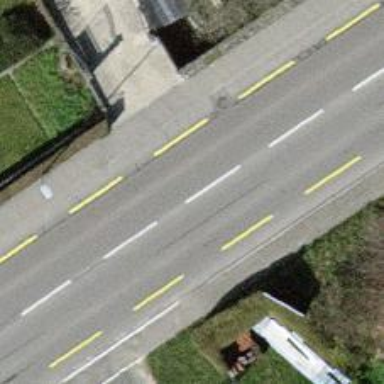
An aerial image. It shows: Primary highway with asphalt surface. There are sidewalks on both sides and separate lane for cycling with asphalt surface.